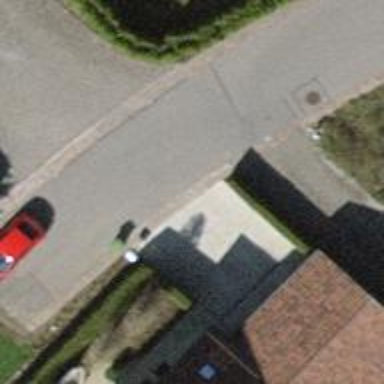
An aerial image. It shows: Smooth asphalt road in residential area.